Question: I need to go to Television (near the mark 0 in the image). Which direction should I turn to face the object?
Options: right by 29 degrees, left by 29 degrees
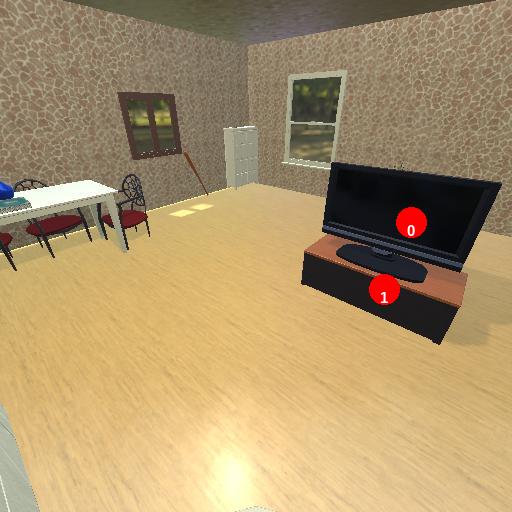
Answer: right by 29 degrees